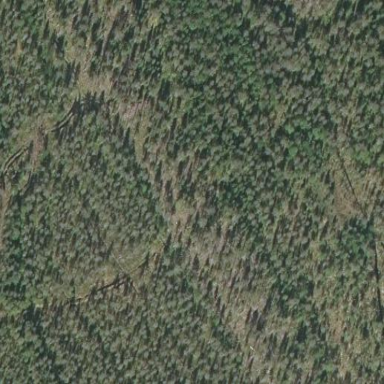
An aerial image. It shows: Woodland with needle-leaved trees.